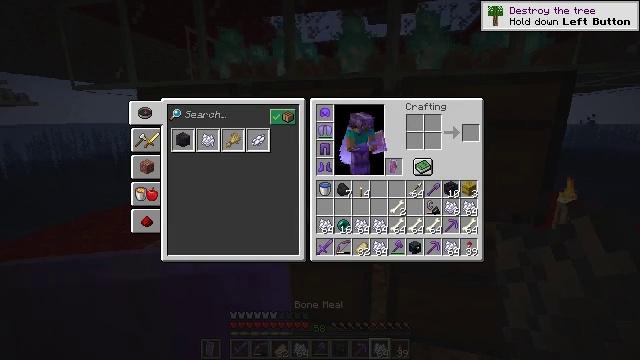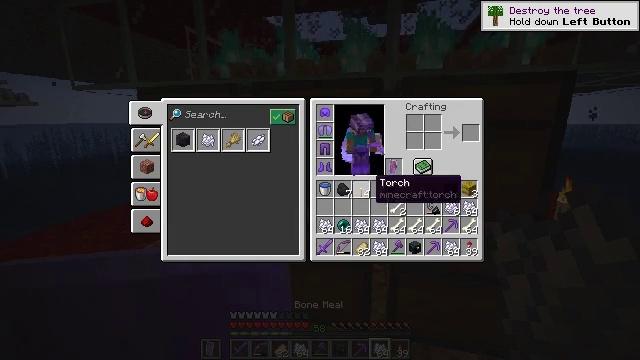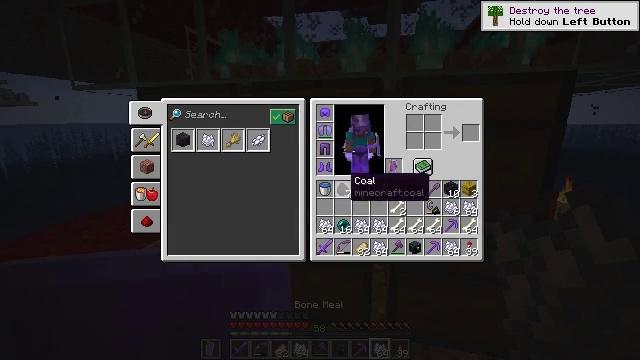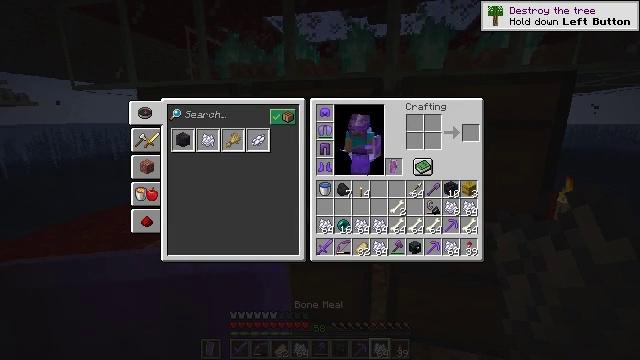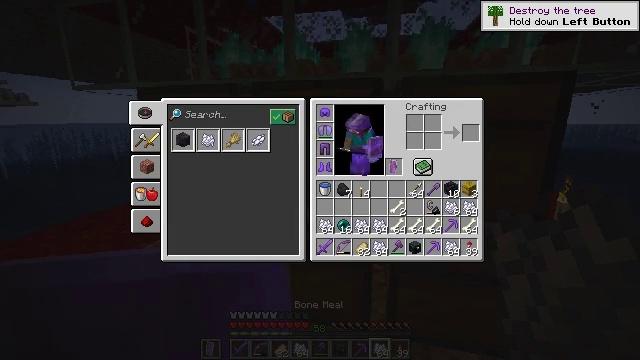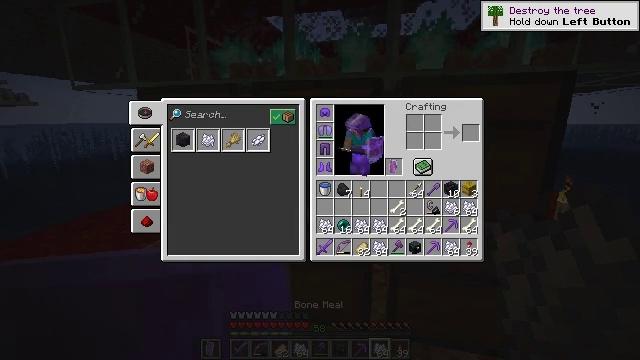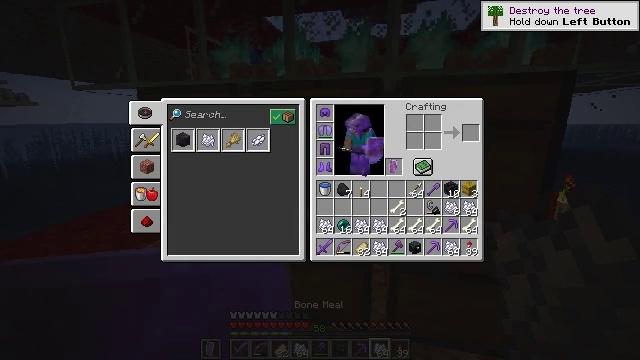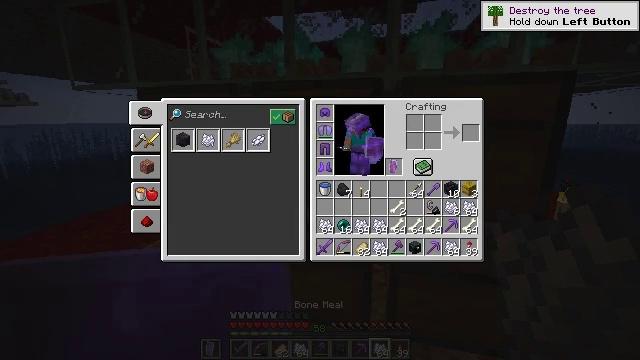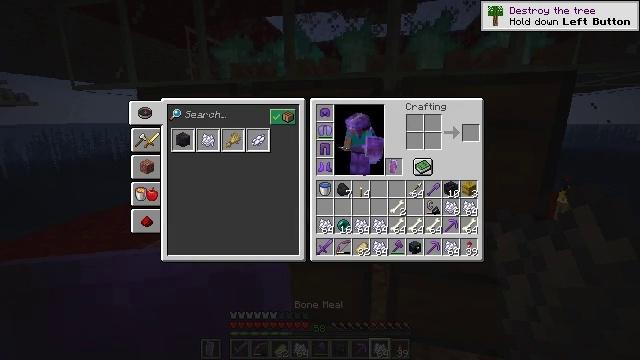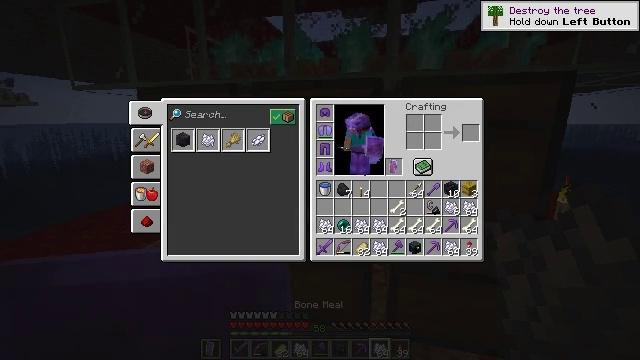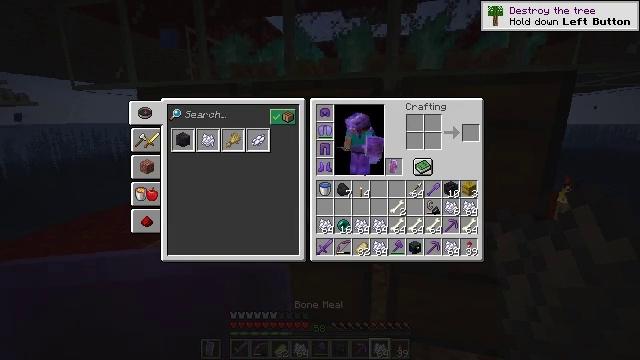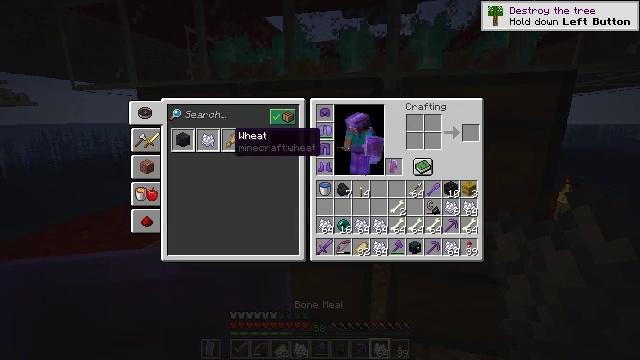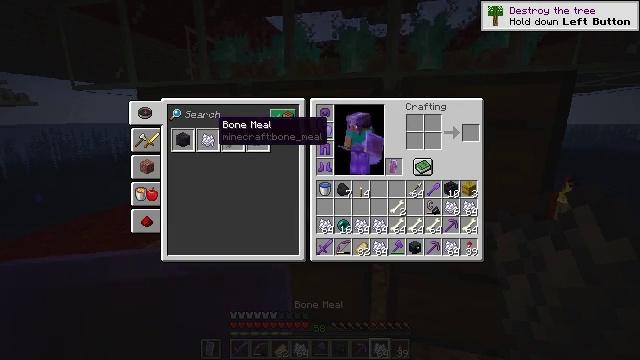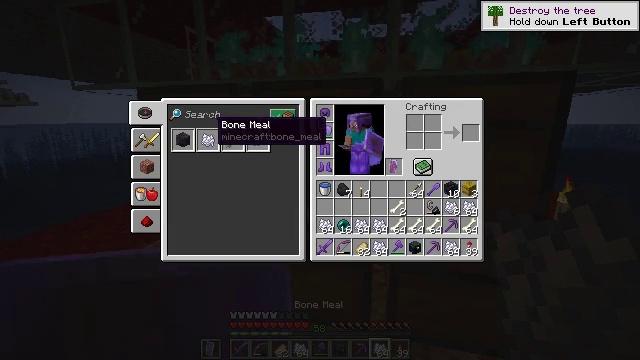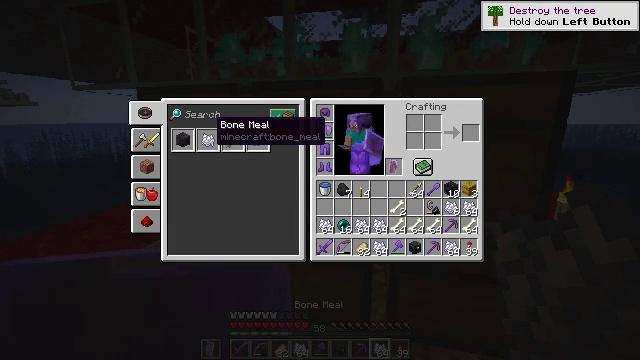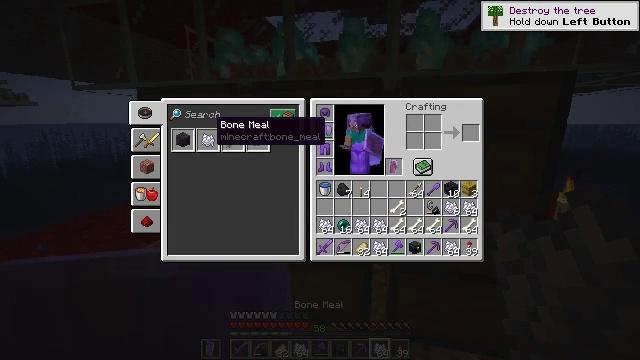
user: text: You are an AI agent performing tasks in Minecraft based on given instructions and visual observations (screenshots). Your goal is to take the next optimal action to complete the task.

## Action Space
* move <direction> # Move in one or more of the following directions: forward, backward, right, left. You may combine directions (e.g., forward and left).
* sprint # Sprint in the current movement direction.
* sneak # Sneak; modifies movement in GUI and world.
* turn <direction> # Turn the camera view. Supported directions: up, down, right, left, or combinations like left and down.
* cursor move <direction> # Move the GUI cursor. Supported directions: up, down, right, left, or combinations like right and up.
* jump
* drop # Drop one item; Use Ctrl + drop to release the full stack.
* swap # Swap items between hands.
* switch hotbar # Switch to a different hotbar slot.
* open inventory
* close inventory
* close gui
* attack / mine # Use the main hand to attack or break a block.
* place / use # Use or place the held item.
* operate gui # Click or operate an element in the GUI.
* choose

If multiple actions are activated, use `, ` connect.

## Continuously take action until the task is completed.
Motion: motion action
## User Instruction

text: Open your crafting grid to make bone meal.
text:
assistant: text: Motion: sneak, turn left and down
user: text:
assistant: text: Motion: sneak, turn left
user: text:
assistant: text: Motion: sneak, turn left
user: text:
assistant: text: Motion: sneak, turn left
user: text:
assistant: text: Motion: sneak, turn left
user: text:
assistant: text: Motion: sneak, turn left and up
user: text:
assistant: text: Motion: sneak
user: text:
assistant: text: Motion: sneak
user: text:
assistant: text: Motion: sneak
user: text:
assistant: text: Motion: sneak
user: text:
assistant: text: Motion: sneak, turn up
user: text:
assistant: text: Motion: sneak, turn left and up
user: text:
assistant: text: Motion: sneak
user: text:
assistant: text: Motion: sneak
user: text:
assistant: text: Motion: sneak
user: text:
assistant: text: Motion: sneak
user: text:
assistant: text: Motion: sneak
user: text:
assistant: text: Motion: sneak, attack / mine
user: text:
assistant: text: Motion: sneak, attack / mine
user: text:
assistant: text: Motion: sneak, attack / mine
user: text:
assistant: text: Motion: sneak, turn right, attack / mine
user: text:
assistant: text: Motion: sneak, turn right and down, attack / mine
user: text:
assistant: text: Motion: sneak, turn right and down
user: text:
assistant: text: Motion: sneak, turn right
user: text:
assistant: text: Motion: sneak
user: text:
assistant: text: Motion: sneak
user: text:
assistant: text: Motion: sneak
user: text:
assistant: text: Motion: sneak
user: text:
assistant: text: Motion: sneak, turn left and up
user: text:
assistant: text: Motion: sneak